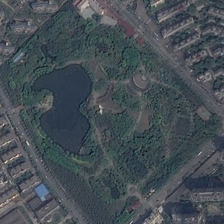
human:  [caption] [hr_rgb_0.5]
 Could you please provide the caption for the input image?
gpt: the middle of the land is a very big park .

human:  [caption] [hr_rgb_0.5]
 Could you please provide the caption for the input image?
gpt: a lot of trees are planted in the park .

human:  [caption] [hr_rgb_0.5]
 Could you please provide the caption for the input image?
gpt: the middle of the land is a very big park .

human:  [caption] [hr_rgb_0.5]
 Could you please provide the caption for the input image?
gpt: a lot of trees are planted in the park .

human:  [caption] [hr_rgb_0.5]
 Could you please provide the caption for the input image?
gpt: the middle of the land is a very big park .